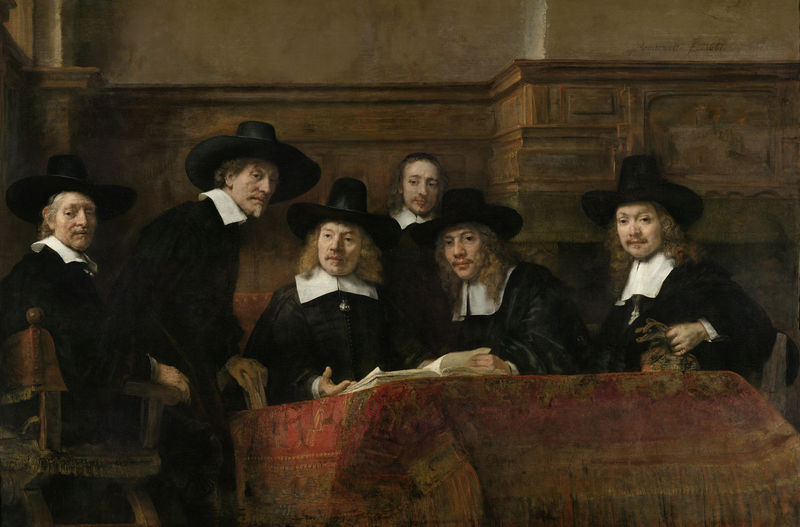
Titel: De Staalmeesters: het college van staalmeesters (waardijns) van het Amsterdamse lakenbereidersgilde
Künstler: Rembrandt Harmensz. van Rijn
Standort: Amsterdam
Institution: Rijksmuseum
Schlagwörter: gemälde, mann, weiß, sitzen, braun, hut, hüte, männer, raum, schwarz, stuhl, tisch, rot, teppich, versammlung, zylinder, bart, wand, blicke, kragen, rembrandt, samt, holland, tischdecke, fransen, gold, haare, mantel, decke, locken, hemden, verkleidung, schnauzbart, buch, geistliche, kutten, holländer, kleriker, schwarz gekleidet, weiße krage